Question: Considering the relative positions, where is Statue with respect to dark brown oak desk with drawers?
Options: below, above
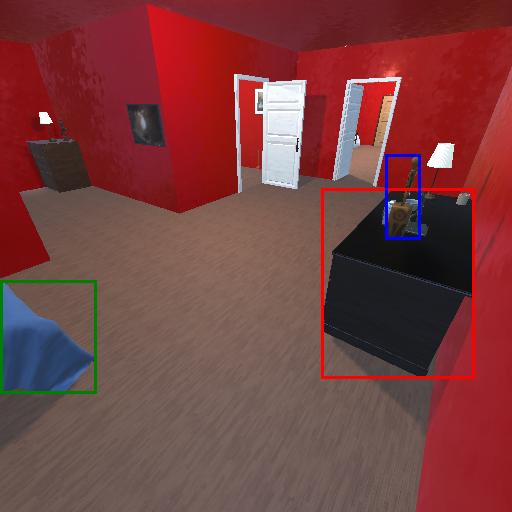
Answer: below